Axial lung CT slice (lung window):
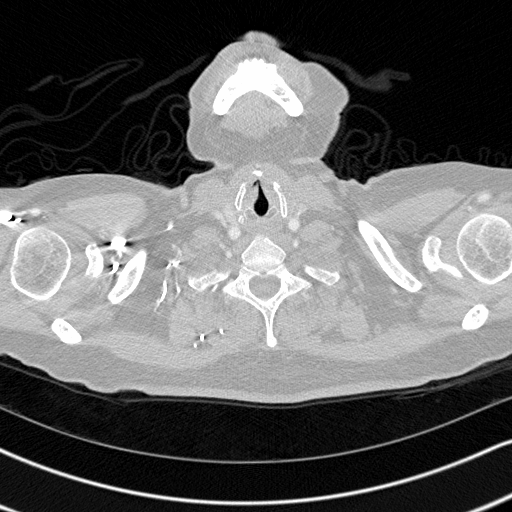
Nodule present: no